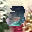
Label: 3